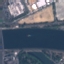
Land use / land cover class: River